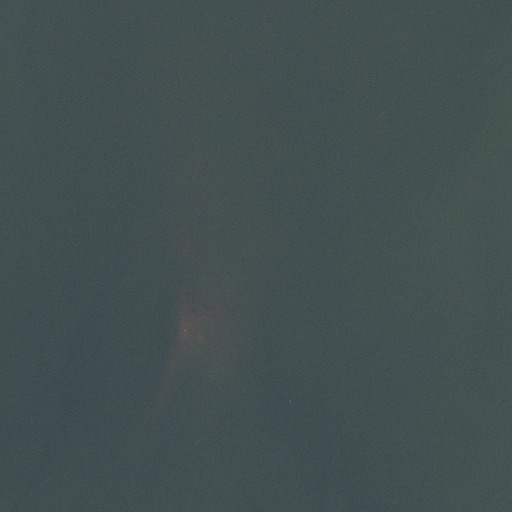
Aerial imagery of island in West Virginia named Upper Twin Island containing only open water